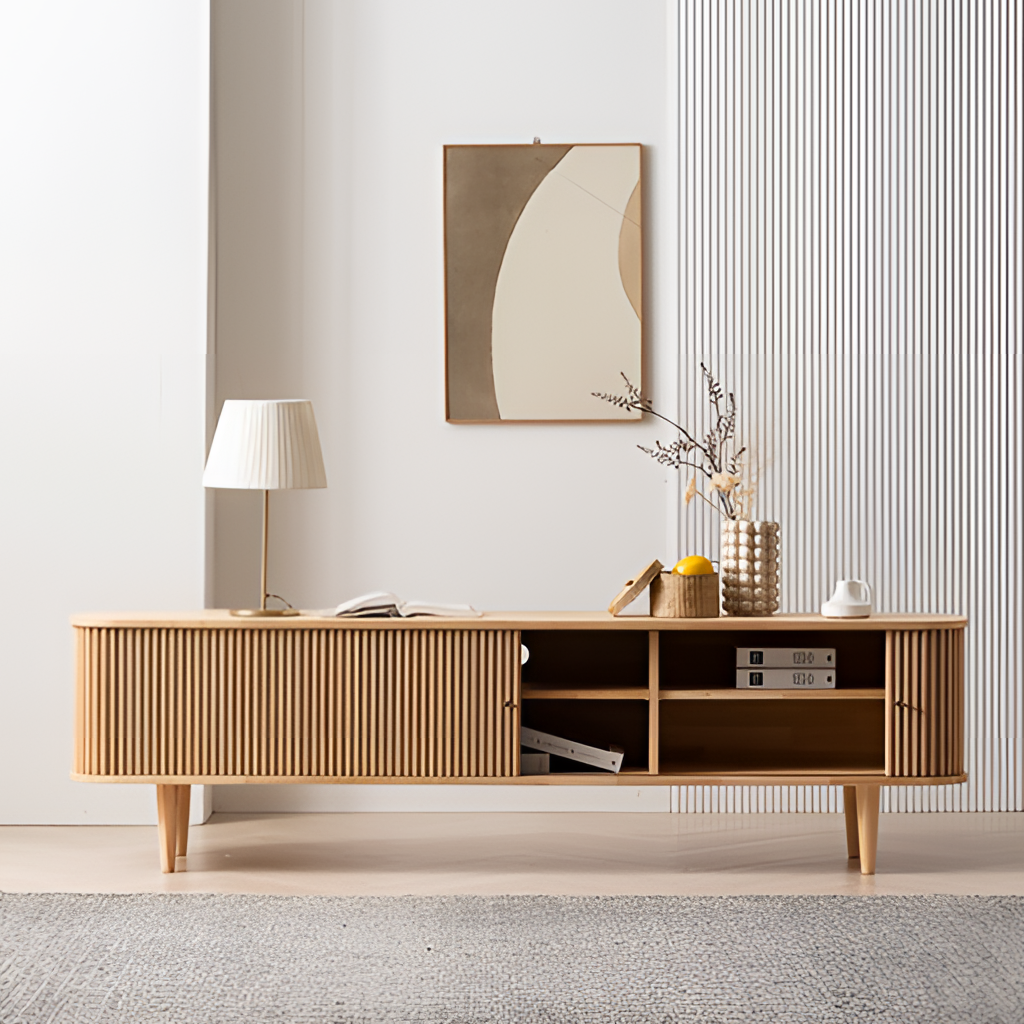
living room, beige wood console table, wood wallpaper, with vertical striped pattern, beige wood flooring, with plank pattern, minimalist